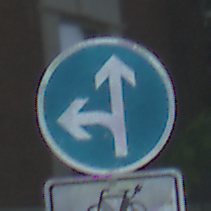
Verkehrszeichen: VorgeschriebeneFahrtrichtungGeradeausOderLinks
Zusatzzeichen unten: EinspurigeFahrzeugeFrei6
Umgebung: Outdoor, Suburban
Tageszeit: Midday
Wetter: Clear
Licht: Natural
Jahreszeit: NotSpecified
Kontrast: HighContrast